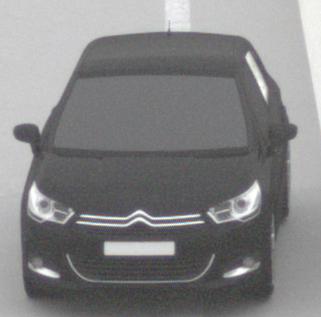
Make: Citroen
Model: C4 VTi 95
Detailed model: C4 (II)
Model produced from: 2012/08
Model produced until: 2013/06
Doors: 5
Color: black
Road condition: dry road
Daytime: midday
Contrast: low contrast